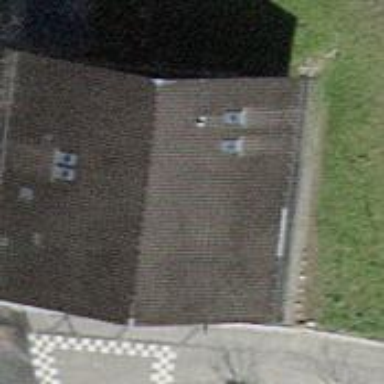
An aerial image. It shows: Community centre.